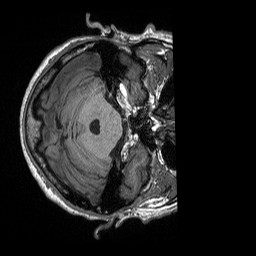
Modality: T1w
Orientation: axial
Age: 52
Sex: male
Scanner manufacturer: siemens
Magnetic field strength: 3 T
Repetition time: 2.4 s
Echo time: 0.00226 s